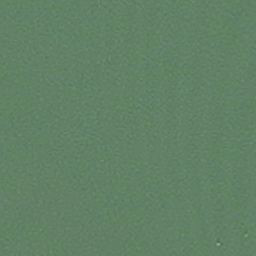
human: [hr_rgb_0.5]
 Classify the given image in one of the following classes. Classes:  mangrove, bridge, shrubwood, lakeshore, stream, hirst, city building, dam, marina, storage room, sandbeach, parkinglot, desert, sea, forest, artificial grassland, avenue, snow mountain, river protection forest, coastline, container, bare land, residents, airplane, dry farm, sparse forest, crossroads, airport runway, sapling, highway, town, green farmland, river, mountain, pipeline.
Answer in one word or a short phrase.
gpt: sea